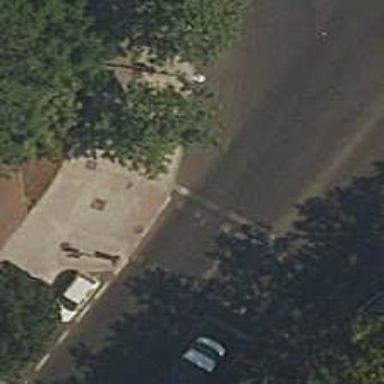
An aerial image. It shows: Road with traffic signals at crossing.